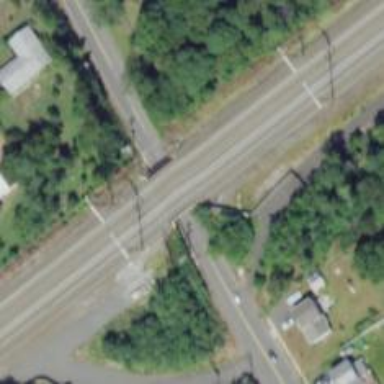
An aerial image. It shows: Bridge over electrified railway with contact line.